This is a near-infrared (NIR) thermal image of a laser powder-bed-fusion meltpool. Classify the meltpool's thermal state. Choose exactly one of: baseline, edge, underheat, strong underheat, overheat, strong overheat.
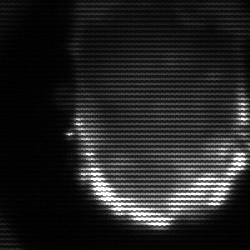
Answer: baseline